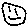
Label: smiley face